Question: I am looking to implement a 3d like 'ActionBar' shown here. Here there is below the actual 'ActionBar'. How do i implement that?

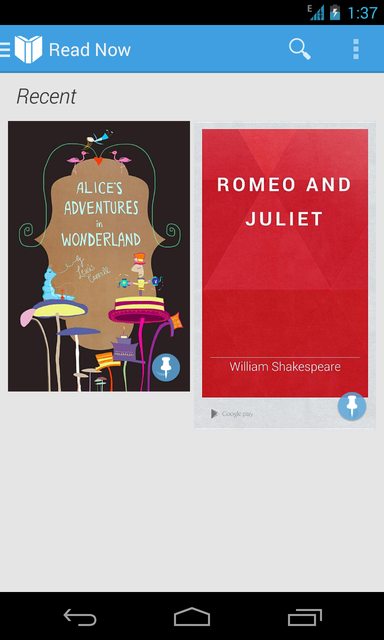
Answer: You could achieve this using a couple of different methods.
You could add a 'View' that rests at the top of your layout, or just below the 'ActionBar' then set its background accordingly.
1. Apply it via code: To apply the image via code, see ActionBar.setBackgroundDrawable
2. Apply it via style: If you'd like to apply it via a style, refer to the official Android guide on Styling the ActionBar
As far as the effect you're looking for goes, I think you want something like this:
That was created using Photoshop and the <URL> to create one.